Question: So I have a simple SQL script which creates a database schema of a simple library online catalog:
'''
DROP TABLE book_copies;
/
DROP TABLE books_authors_xref;
/
DROP TABLE authors;
/
DROP TABLE books;
/
CREATE TABLE books (
isbn VARCHAR2(13) NOT NULL PRIMARY KEY,
title VARCHAR2(200),
summary VARCHAR2(2000),
date_published DATE,
page_count NUMBER
);
/
CREATE TABLE authors (
name VARCHAR2(200) NOT NULL PRIMARY KEY
);
/
CREATE TABLE books_authors_xref (
author_name VARCHAR2(200),
book_isbn VARCHAR2(13),
CONSTRAINT pk_books_authors_xref PRIMARY KEY (author_name, book_isbn),
CONSTRAINT fk_books_authors_xref1 FOREIGN KEY (author_name) REFERENCES authors (name),
CONSTRAINT fk_books_authors_xref2 FOREIGN KEY (book_isbn) REFERENCES books (isbn)
);
/
CREATE TABLE book_copies (
barcode_id VARCHAR2(100) NOT NULL PRIMARY KEY,
book_isbn VARCHAR2(13),
CONSTRAINT fk_book_copies FOREIGN KEY (book_isbn) REFERENCES books (isbn)
);
/
'''
Whenever I run it through SQL*Plus, I get many errors during its execution even though it looks like all SQL orders execute properly. This is the output I get:

What does that mean? Am I doing something wrong?
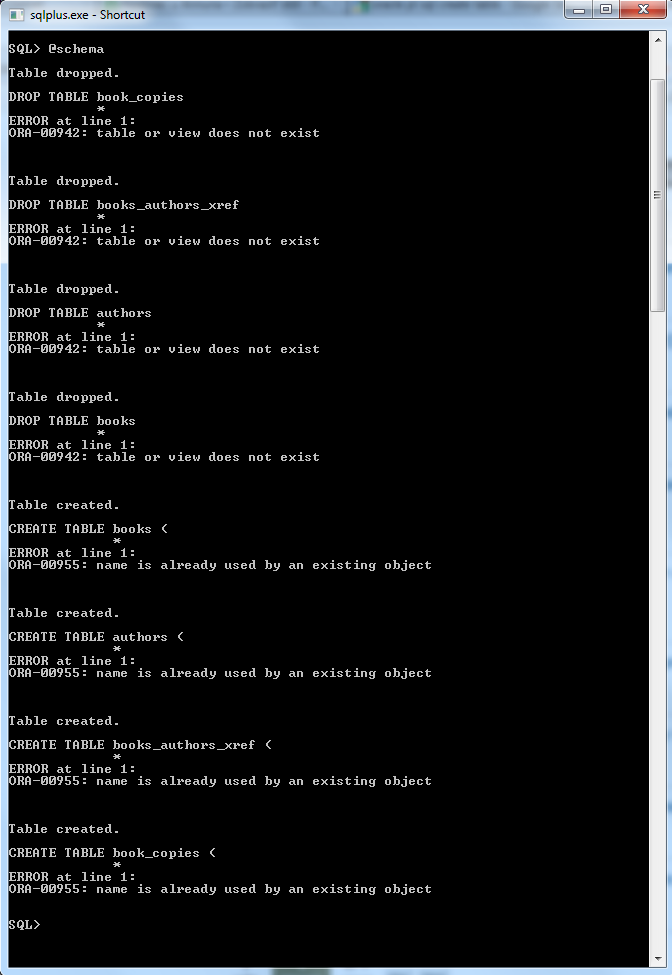
Answer: The '/' in SQL*Plus executes the "command in the buffer". A statement terminated with a semicolon is executed .
So the 'CREATE TABLE books ....' is actually run twice. The first time because of the semicolon ';' (which puts the statement into the buffer) and the second time when the parser hits the '/'.
That's why you get the "name is already used" error.
So you need to use either a semicolon a slash, but not both.
You can see what's going on, when manually running a statement using both, in the following log I copied & pasted the first statement from your script to a SQL*Plus console:
You can see clearly how the 'DROP TABLE' is execute because of the semicolon, and how the '/' executes it again.